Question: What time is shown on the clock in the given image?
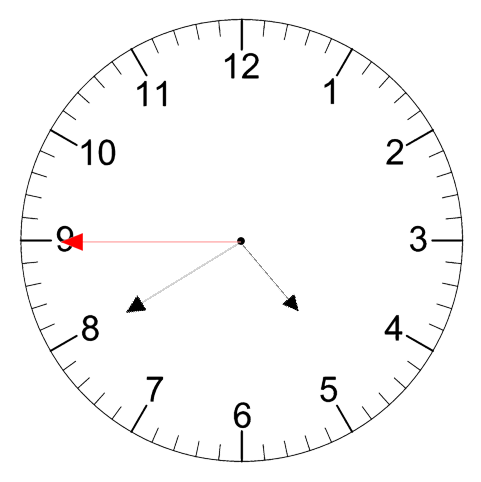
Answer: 04:39:45